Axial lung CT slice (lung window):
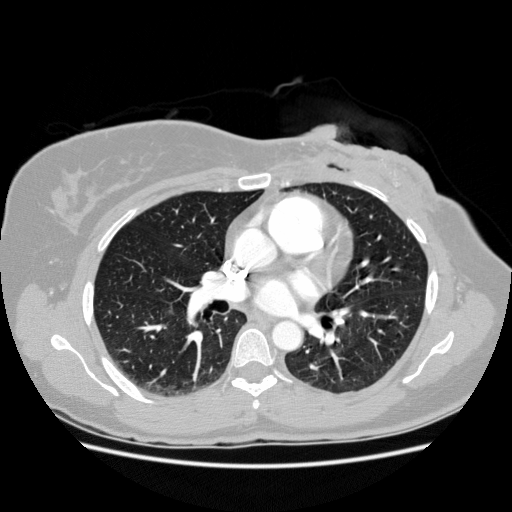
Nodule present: no